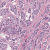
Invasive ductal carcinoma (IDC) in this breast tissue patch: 1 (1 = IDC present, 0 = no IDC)